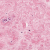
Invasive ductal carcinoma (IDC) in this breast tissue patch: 0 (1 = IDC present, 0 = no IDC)